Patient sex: M
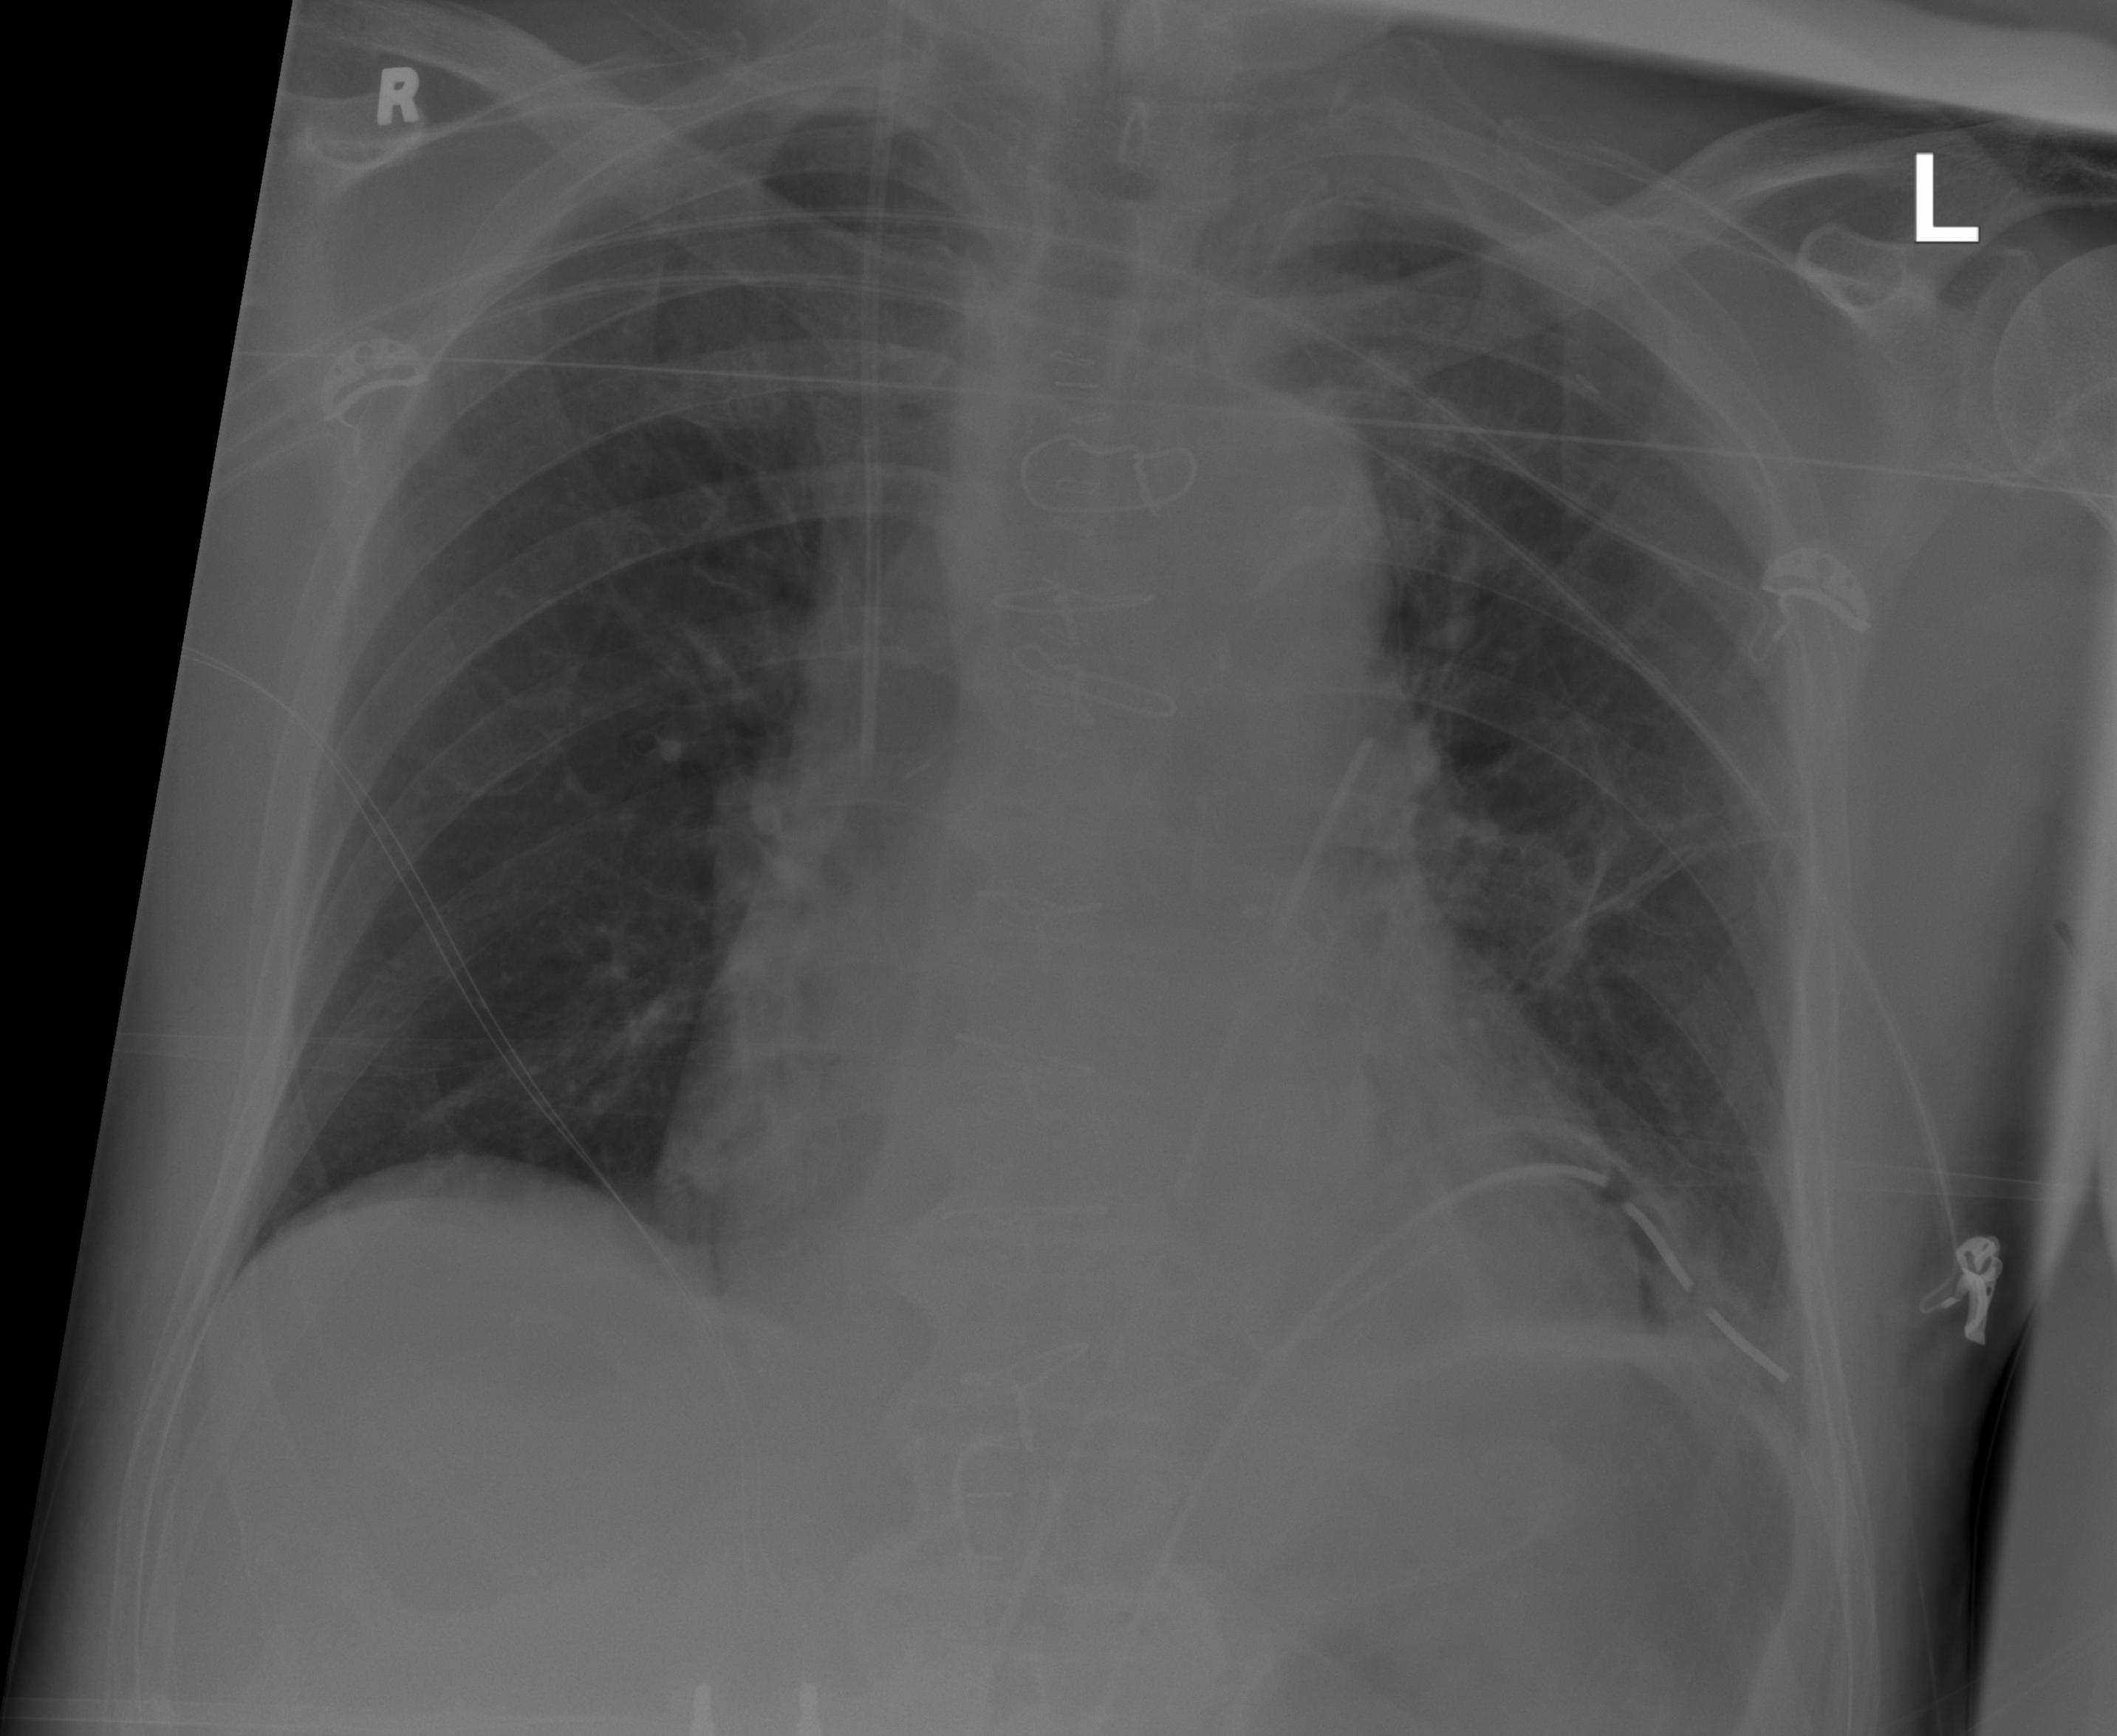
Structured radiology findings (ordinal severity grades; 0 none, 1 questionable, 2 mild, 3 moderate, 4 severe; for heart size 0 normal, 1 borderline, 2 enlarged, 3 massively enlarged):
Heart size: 1
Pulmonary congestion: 2
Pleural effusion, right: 0
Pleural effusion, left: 0
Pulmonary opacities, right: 0
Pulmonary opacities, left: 0
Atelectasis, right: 0
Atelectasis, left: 2